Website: lowes
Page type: customer-info-address
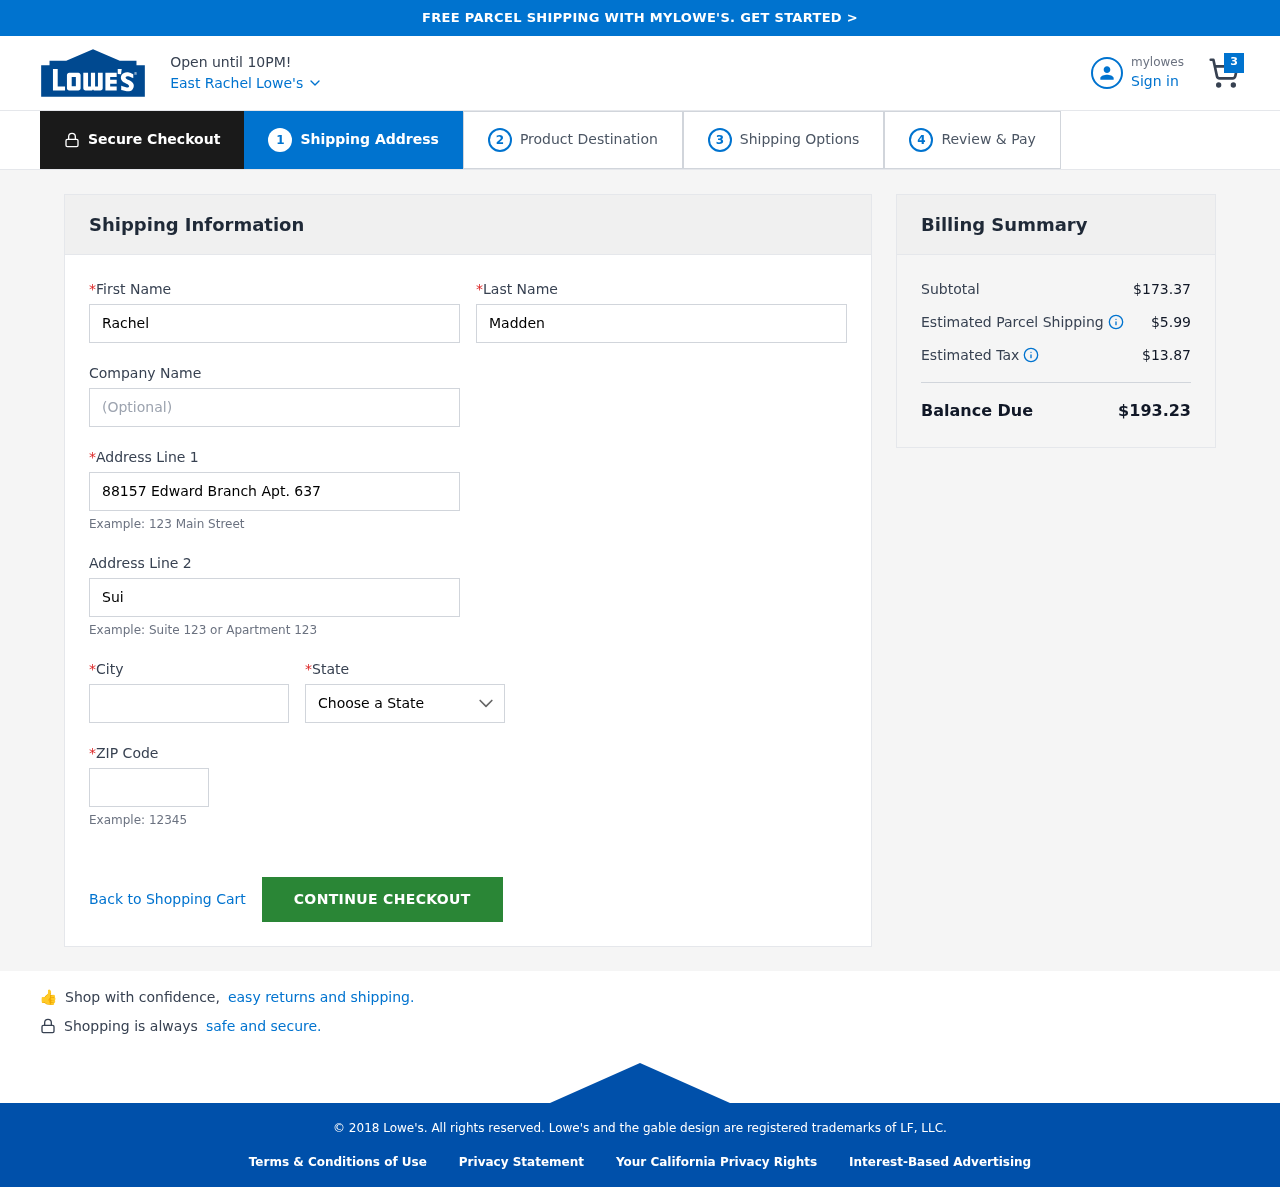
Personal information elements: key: PII_CITY
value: East Rachel
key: PII_FIRSTNAME
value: Rachel
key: PII_LASTNAME
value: Madden
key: PII_POSTCODE
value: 74988
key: PII_STATE
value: AS
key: PII_STREET
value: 88157 Edward Branch Apt. 637
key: PII_STREET2
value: Suite 984
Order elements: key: ORDER_NUM_ITEMS
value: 3
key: ORDER_SUBTOTAL
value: $173.37
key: ORDER_SHIPPING_COST
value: $5.99
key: ORDER_TAX
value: $13.87
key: ORDER_TOTAL
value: $193.23